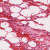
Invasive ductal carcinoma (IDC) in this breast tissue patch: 0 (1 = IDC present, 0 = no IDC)